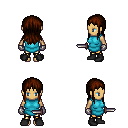
a pixel art fantasy rpg character, female body template, human, tanned skin, teal tunic, gold greaves, brown unkempt hairstyle, metal gloves, black shoes, dagger, four views (front, back, left, right), 2x2 character sprite sheet, small pixel art, hard edges, no anti-aliasing